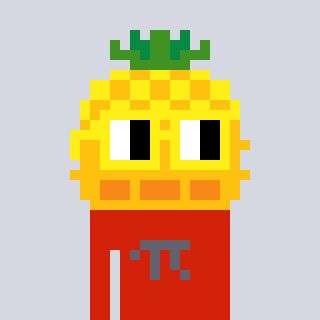
a pixel art character with square yellow glasses, a pineapple-shaped head and a red-colored body on a cool background